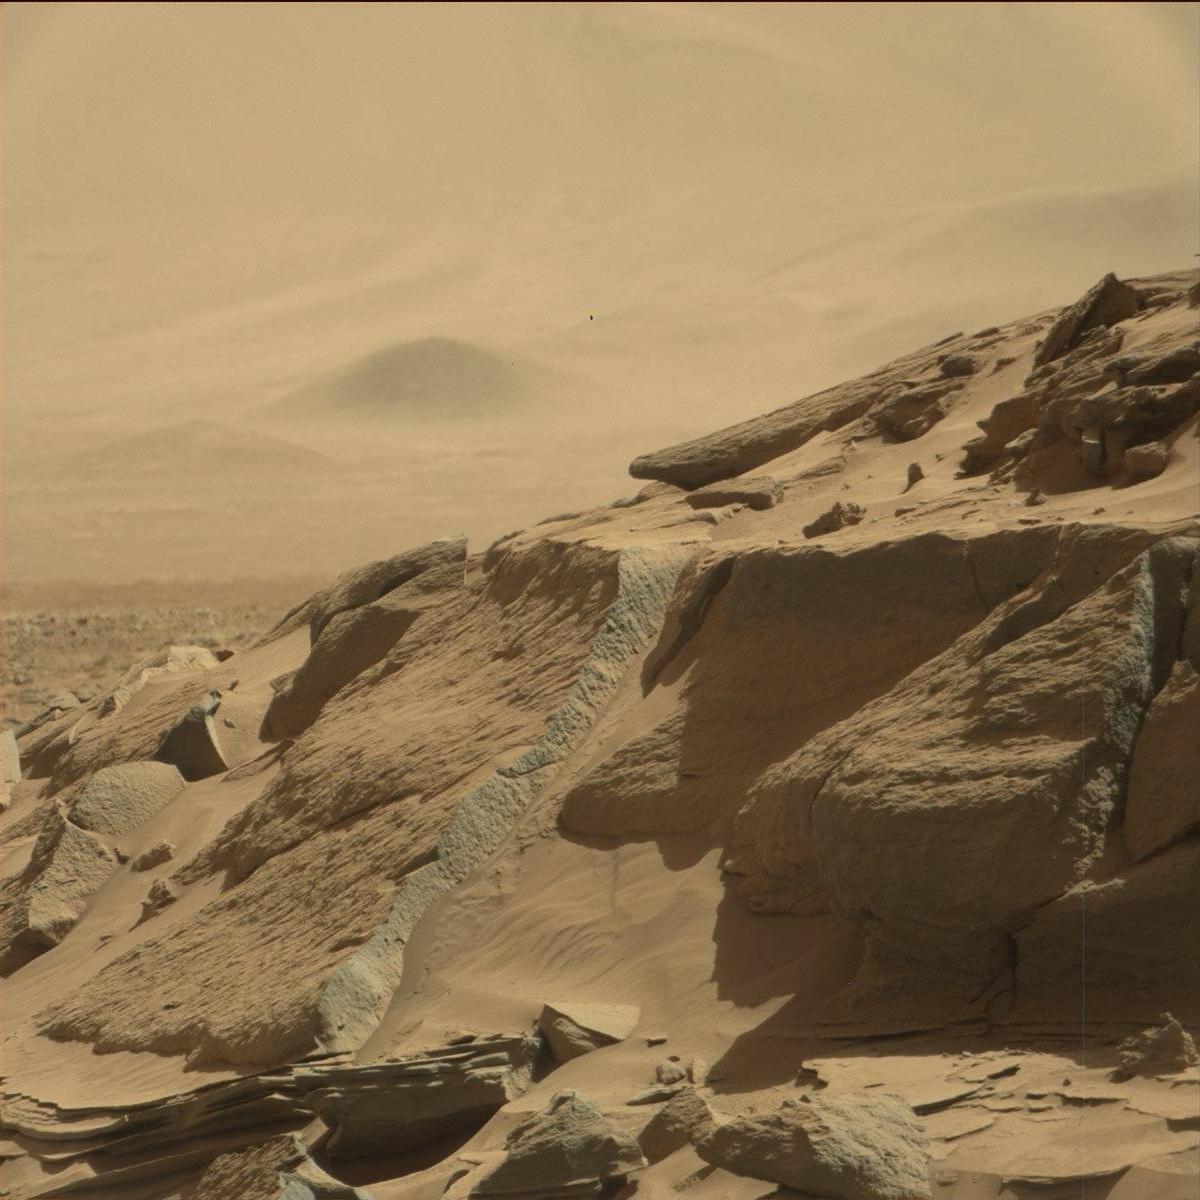
Terrain classes present: Bedrock, Ridge, Sand / Soil